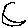
Label: moon